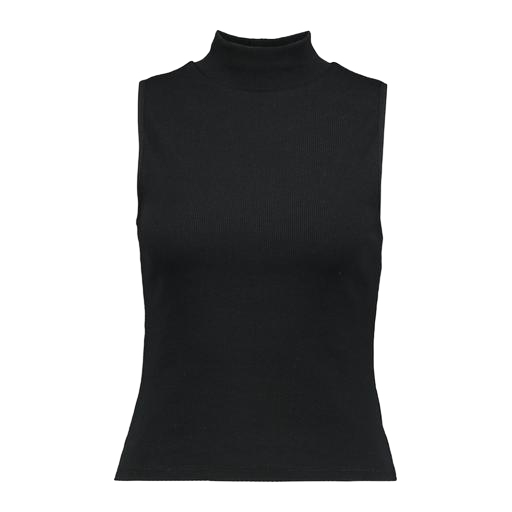
black high-neck tank top, black mockneck tank top, black mock neck tank, white background